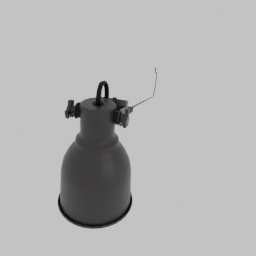
Label: lighting